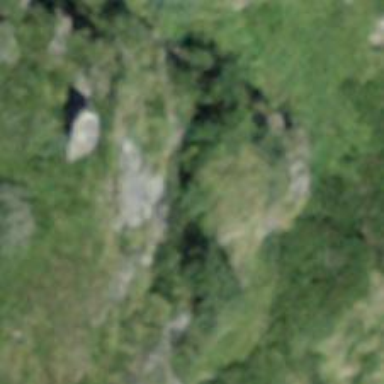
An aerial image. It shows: Natural cliff.